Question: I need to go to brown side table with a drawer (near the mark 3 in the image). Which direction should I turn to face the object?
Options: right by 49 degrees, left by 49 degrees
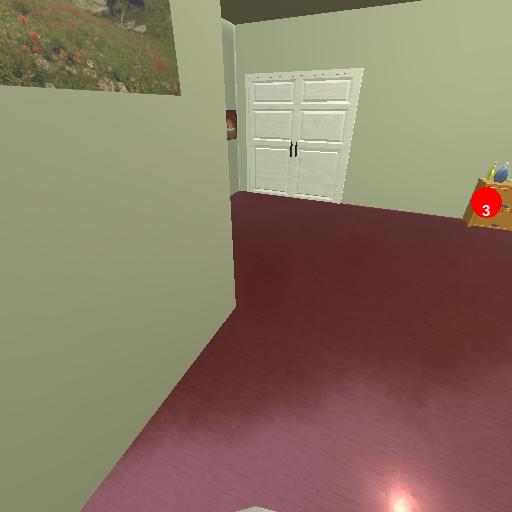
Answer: right by 49 degrees